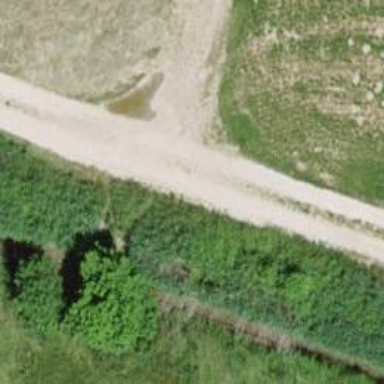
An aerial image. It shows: Unpaved track with grade3 tracktype.